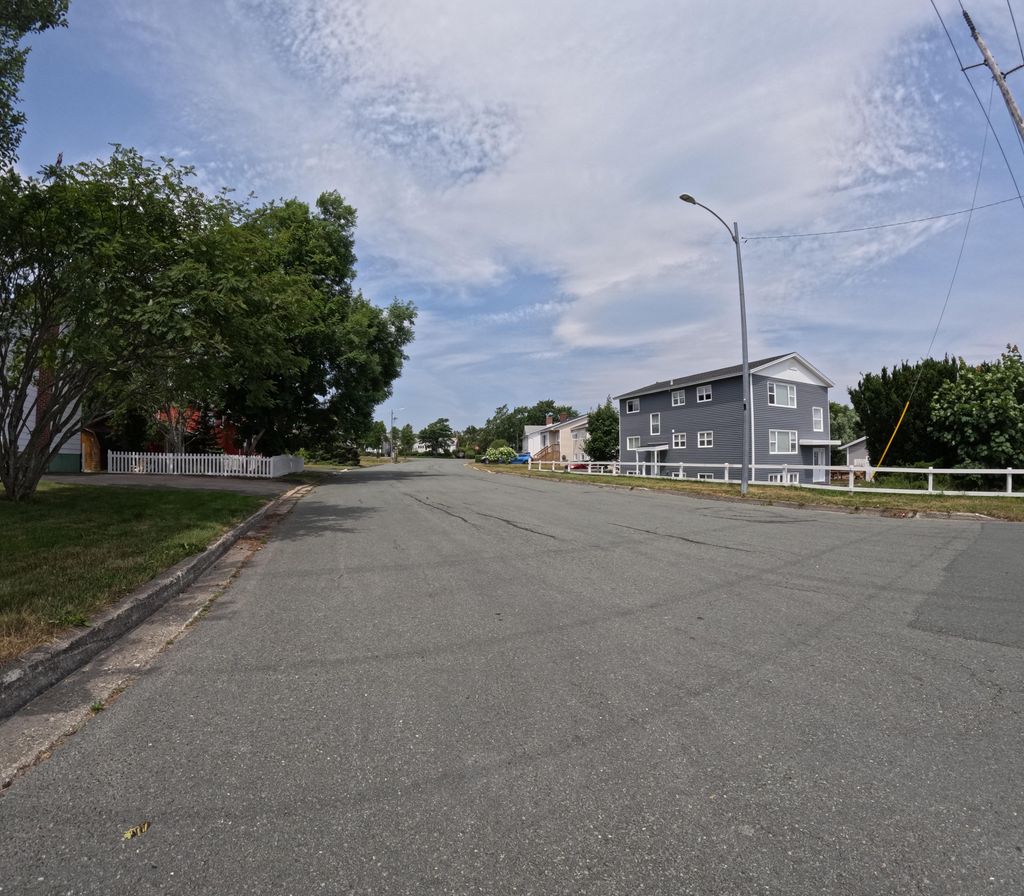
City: st_johns